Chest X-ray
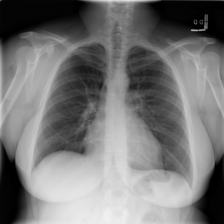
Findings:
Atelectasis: negative
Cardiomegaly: negative
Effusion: negative
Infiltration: negative
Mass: negative
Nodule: negative
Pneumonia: negative
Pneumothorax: negative
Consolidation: negative
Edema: negative
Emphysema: negative
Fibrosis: negative
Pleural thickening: negative
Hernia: negative